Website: apple
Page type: billing-address
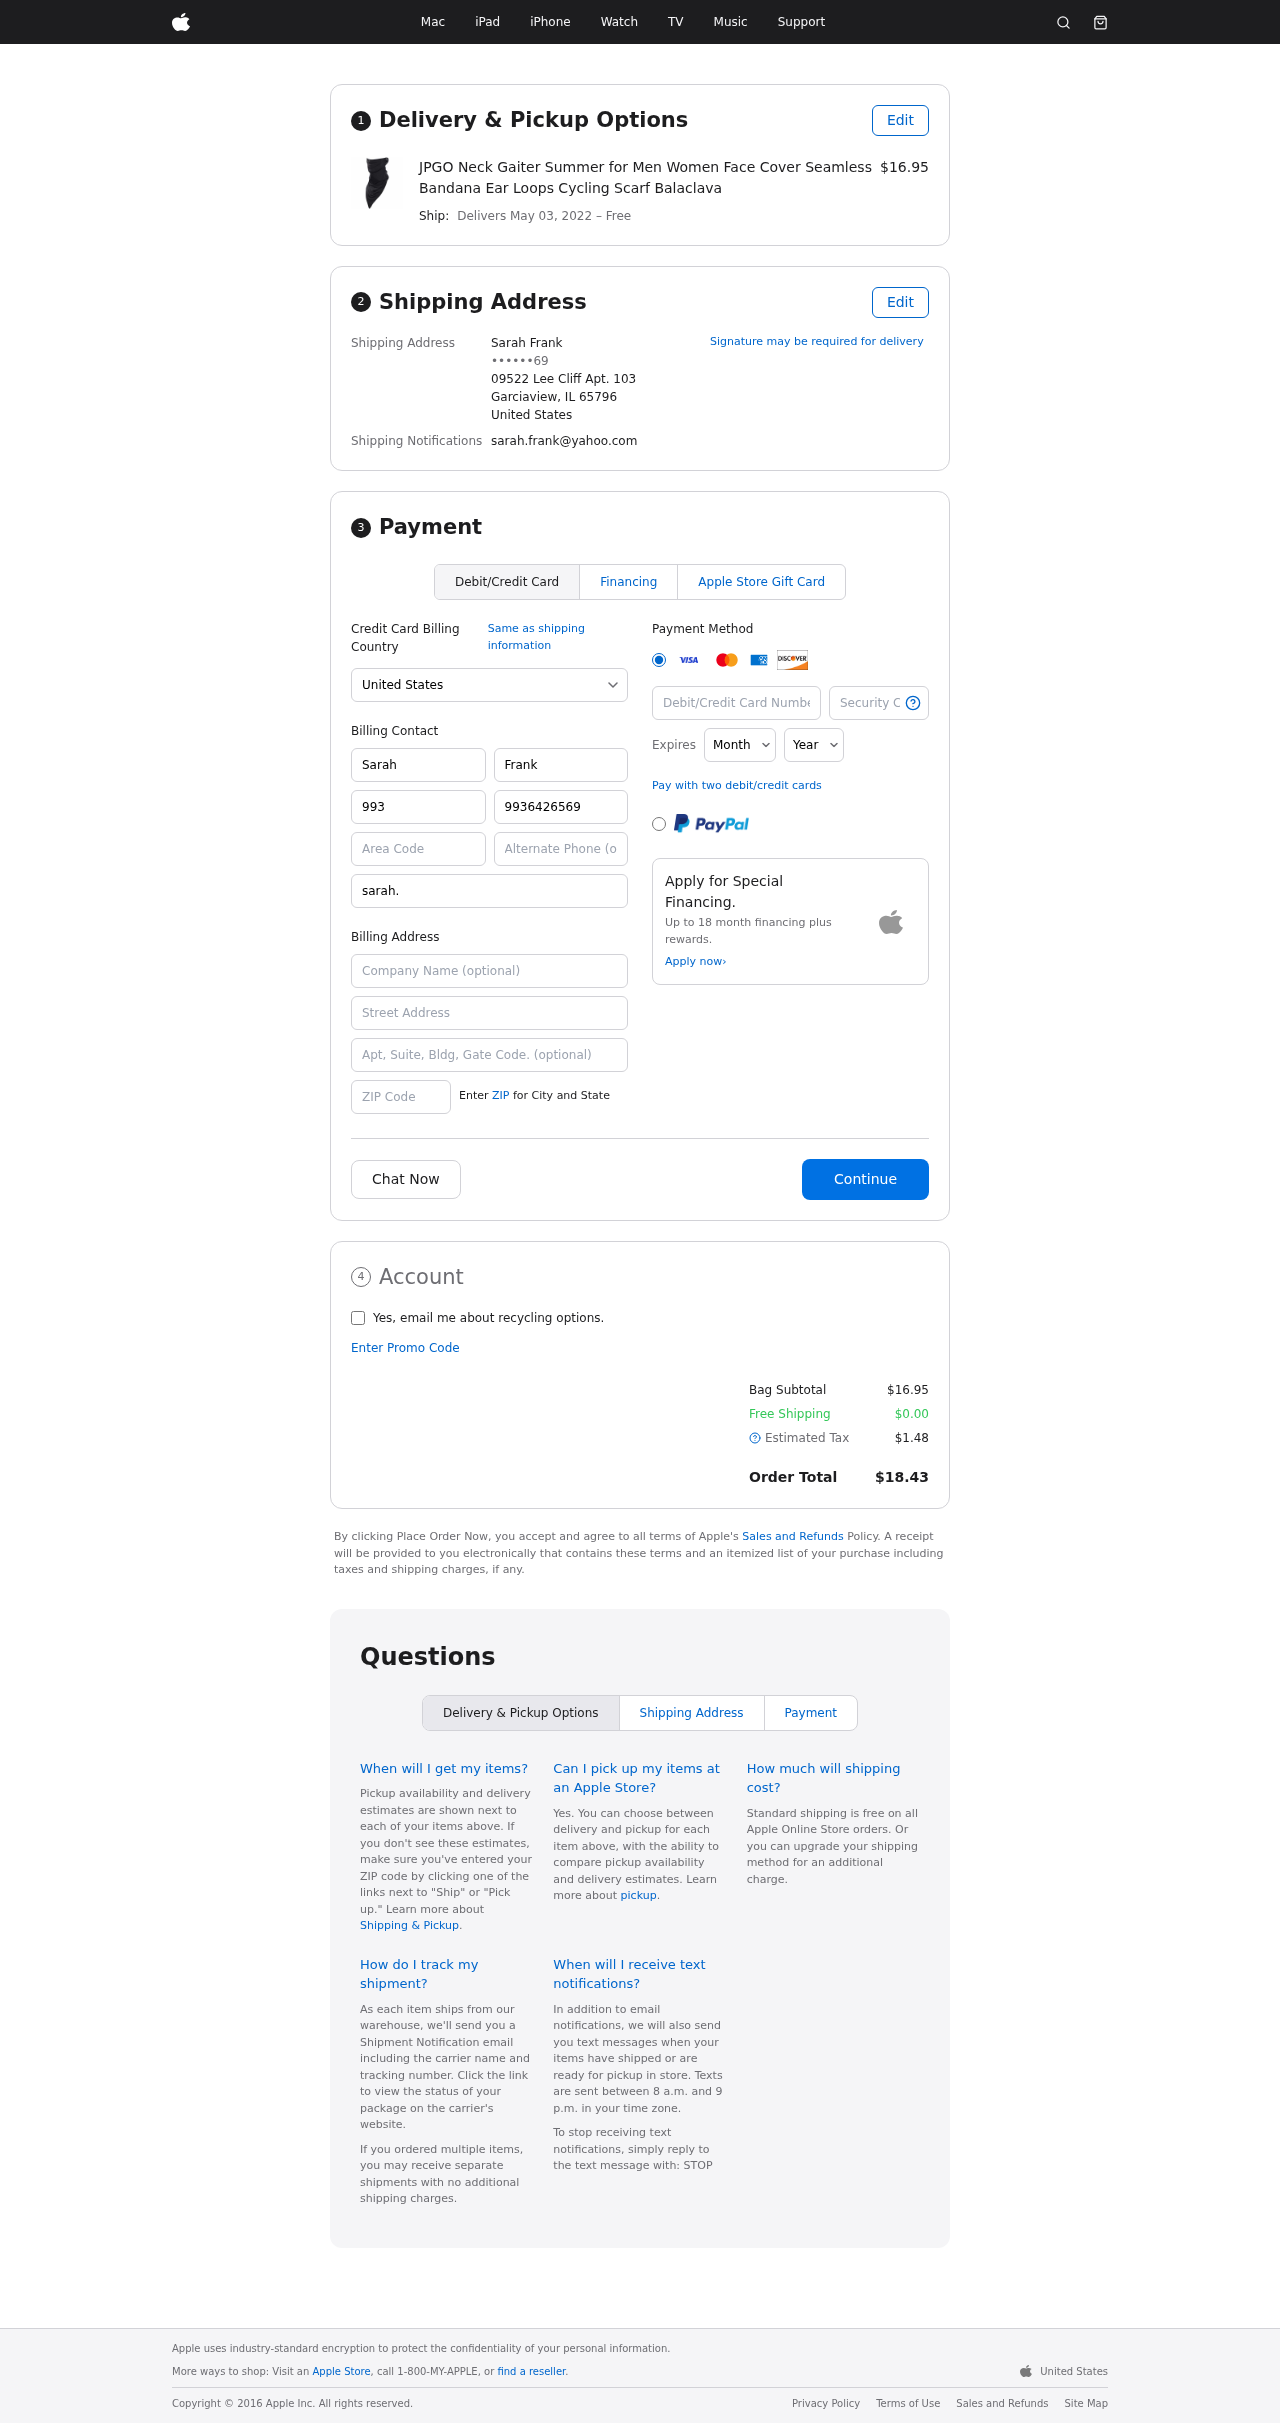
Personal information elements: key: PII_CARD_CVV
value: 736
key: PII_CARD_EXPIRY_MONTH
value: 03
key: PII_CARD_EXPIRY_YEAR
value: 29
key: PII_CARD_NUMBER
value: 6508 3850 4191 0638
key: PII_CITY_STATE_ZIP
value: Garciaview, IL 65796
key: PII_COUNTRY
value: United States
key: PII_EMAIL
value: sarah.frank@yahoo.com
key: PII_FULLNAME
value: Sarah Frank
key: PII_STREET
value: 09522 Lee Cliff Apt. 103
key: PII_PHONE_MASKED
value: ••••••69
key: PII_BILLING_FIRSTNAME
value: Sarah
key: PII_BILLING_LASTNAME
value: Frank
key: PII_BILLING_PHONE_AREA
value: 993
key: PII_BILLING_PHONE
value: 9936426569
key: PII_BILLING_EMAIL
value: sarah.frank@yahoo.com
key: PII_BILLING_COMPANY
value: Hill Inc
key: PII_BILLING_STREET
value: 09522 Lee Cliff Apt. 103
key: PII_BILLING_POSTCODE
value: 65796
Product elements: key: PRODUCT1_NAME
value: JPGO Neck Gaiter Summer for Men Women Face Cover Seamless Bandana Ear Loops Cycling Scarf Balaclava
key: PRODUCT1_PRICE
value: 16.95
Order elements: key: ORDER_DELIVERY_DATE
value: May 03, 2022
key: ORDER_SUBTOTAL
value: $16.95
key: ORDER_SHIPPING_COST
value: $0.00
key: ORDER_TAX
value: $1.48
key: ORDER_TOTAL
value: $18.43